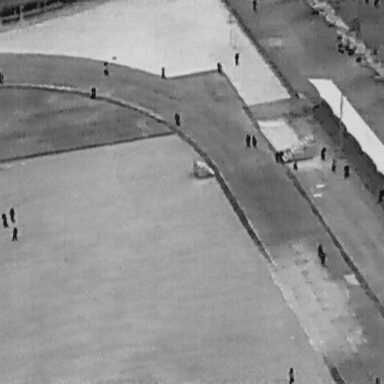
There are 22 objects shown in the infrared image, including 21 People, and a DontCare.